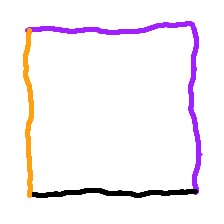
Shape: square